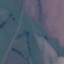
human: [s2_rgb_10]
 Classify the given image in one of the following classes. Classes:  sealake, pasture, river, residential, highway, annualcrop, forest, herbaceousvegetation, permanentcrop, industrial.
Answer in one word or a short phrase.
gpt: Pasture